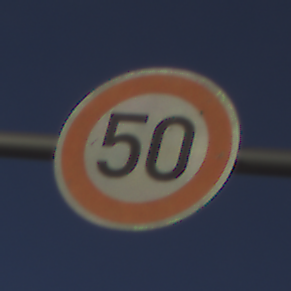
Verkehrszeichen: Geschwindigkeit50
Umgebung: Outdoor, Nature
Tageszeit: SunriseSunset
Wetter: PartlyCloudy
Licht: Natural
Jahreszeit: NotSpecified
Kontrast: HighContrast